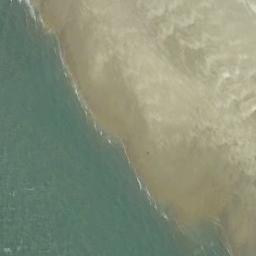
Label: beach